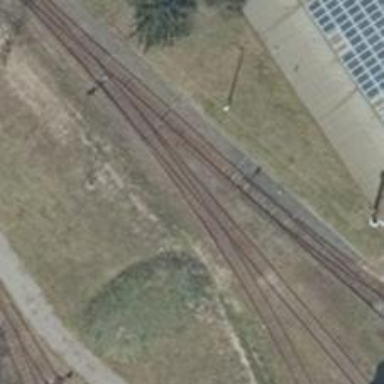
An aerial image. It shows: Railway switch.